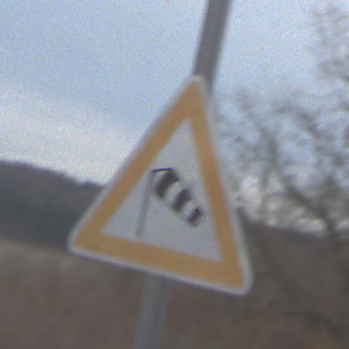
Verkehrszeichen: SeitenwindVonLinks
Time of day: MorningAfternoon
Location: Outdoor (Suburban)
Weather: Overcast
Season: NotSpecified
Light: Natural